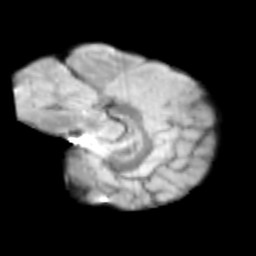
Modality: T2w
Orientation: sagittal
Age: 9
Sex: female
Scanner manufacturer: siemens
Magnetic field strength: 3 T
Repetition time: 3.8 s
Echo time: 0.07 s